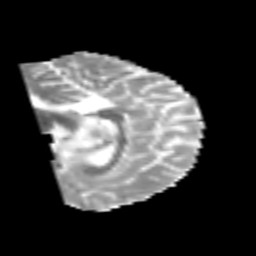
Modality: MD
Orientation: sagittal
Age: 25
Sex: male
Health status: healthy